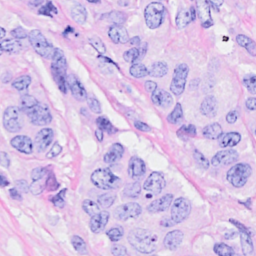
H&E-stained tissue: Breast